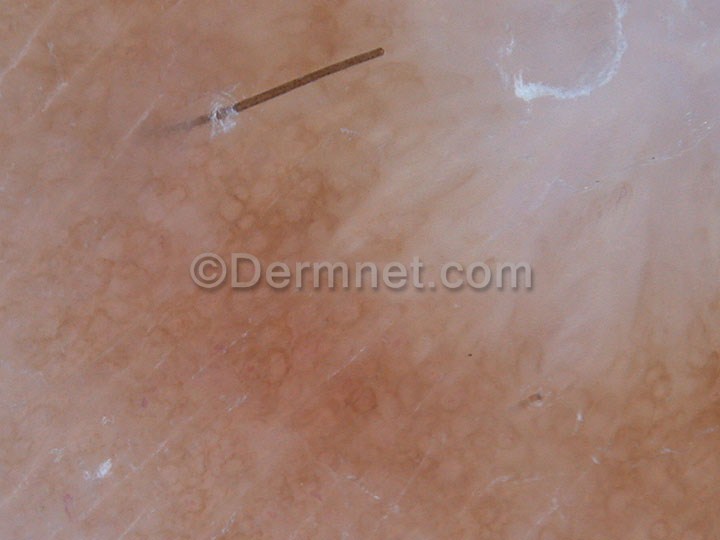
Disease: Seborrheic Keratoses and other Benign Tumors